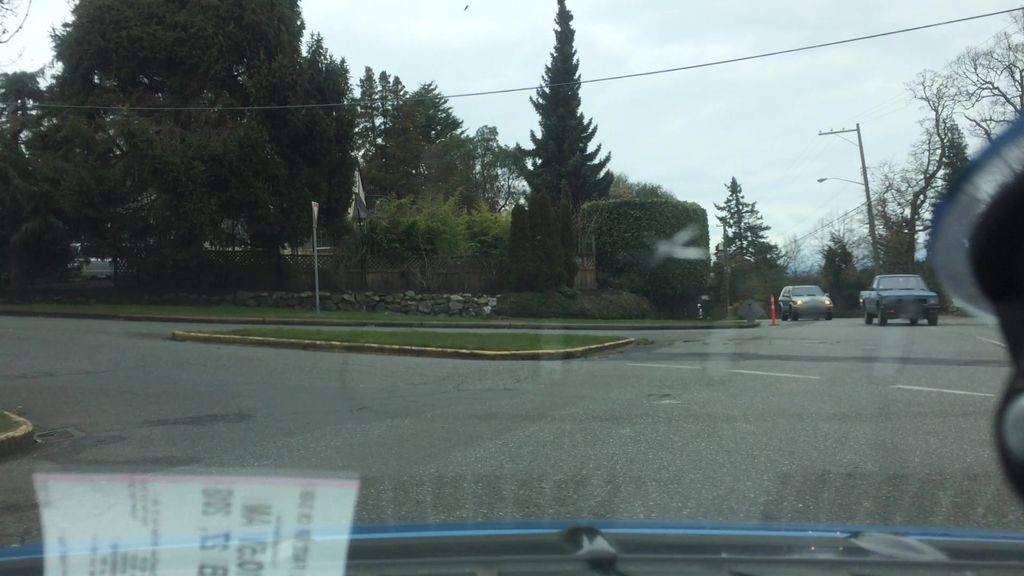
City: victoria